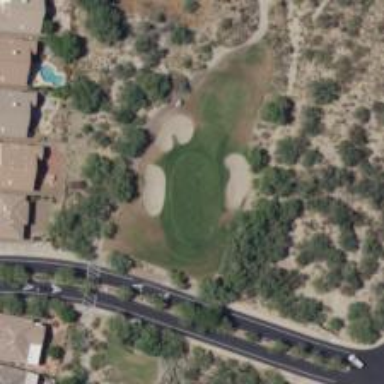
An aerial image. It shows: Golf hole.